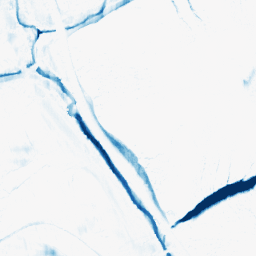
Category: morphological
Decomposition family: morphological_ellipse
Decomposition parameters: operation: closing
width: 20
height: 5
Upsampling method: cubic_catmull_rom
Upsampling parameters: scale: 8
Upsampling scale: 8